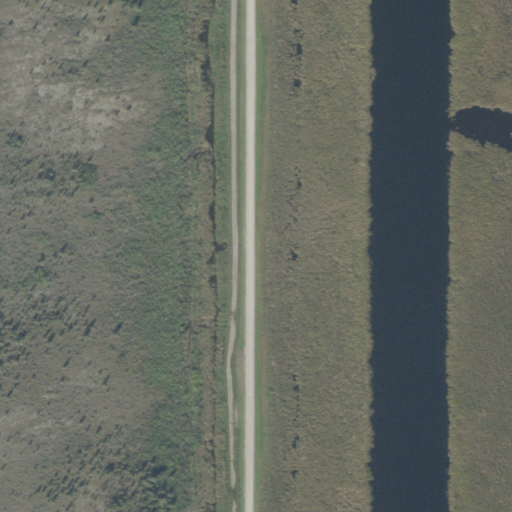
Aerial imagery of levee in Florida named Levee 7 containing herbaceous wetlands, woody wetlands, open water, and grassland